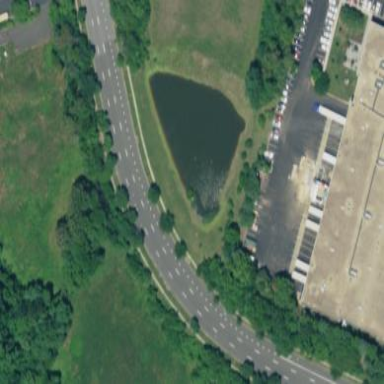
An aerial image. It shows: Serene pond surrounded by nature.